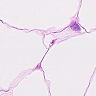
Metastatic tissue present: no